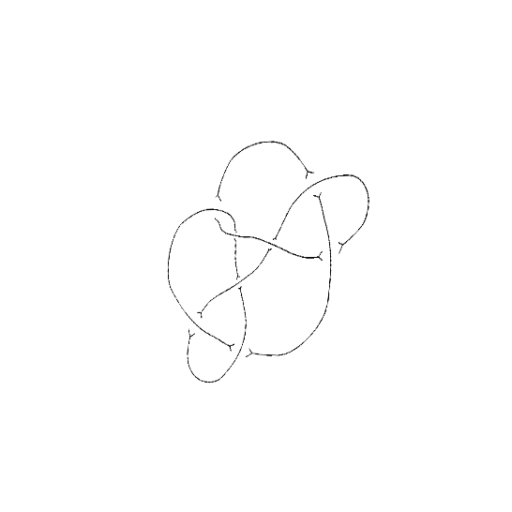
Crossing number: 8